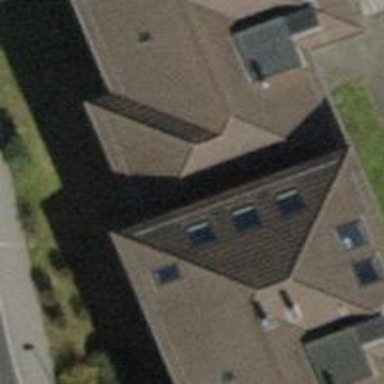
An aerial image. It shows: Building with hipped roof.